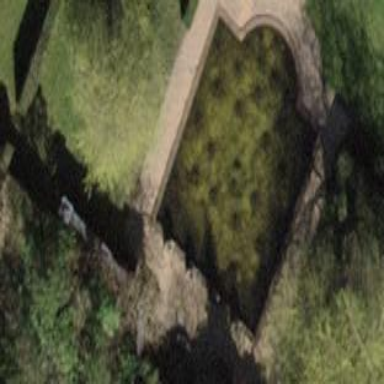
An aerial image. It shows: Pond with natural water.